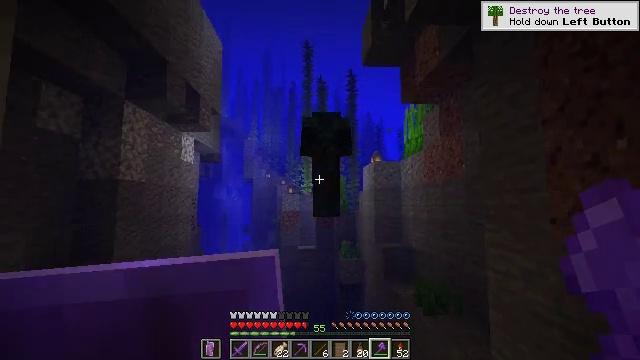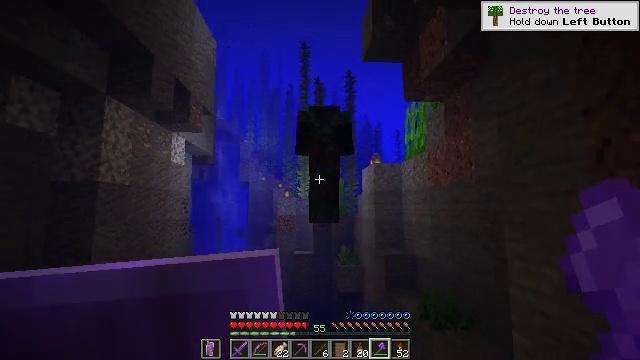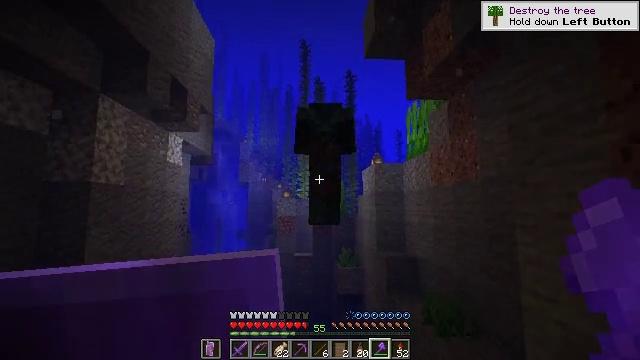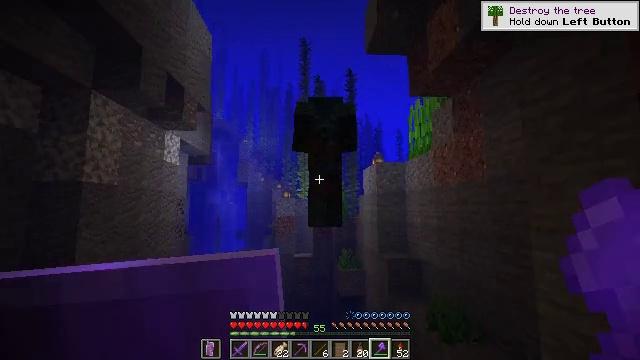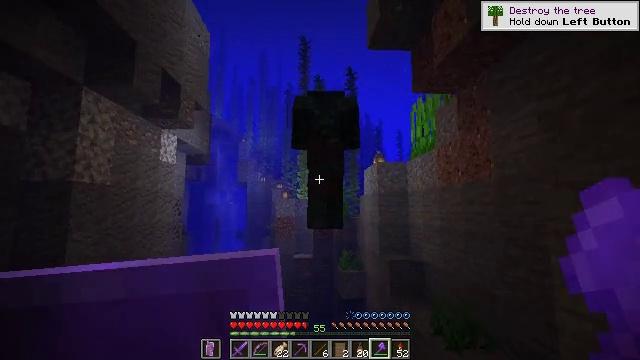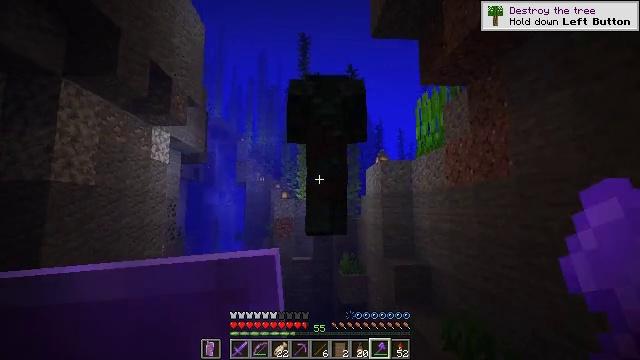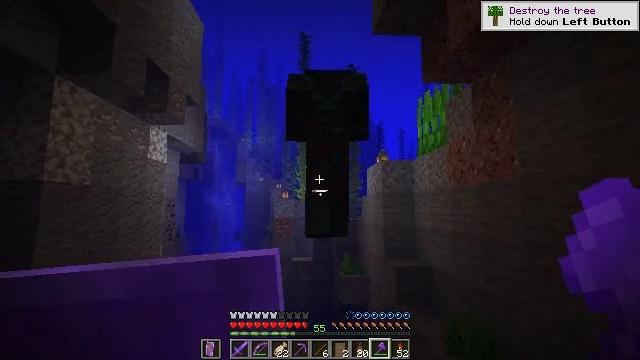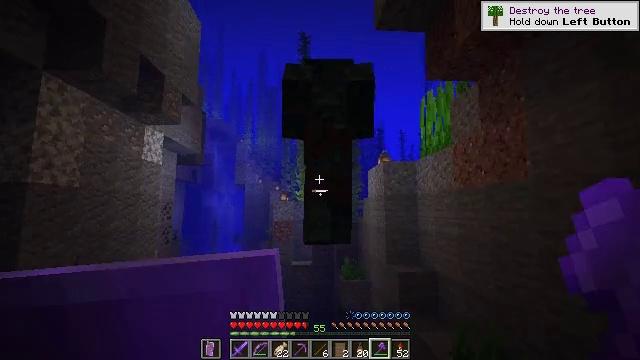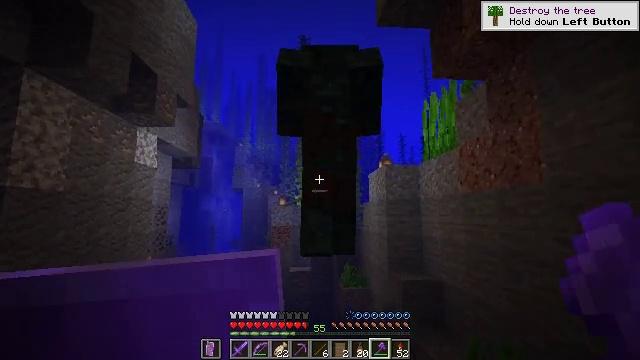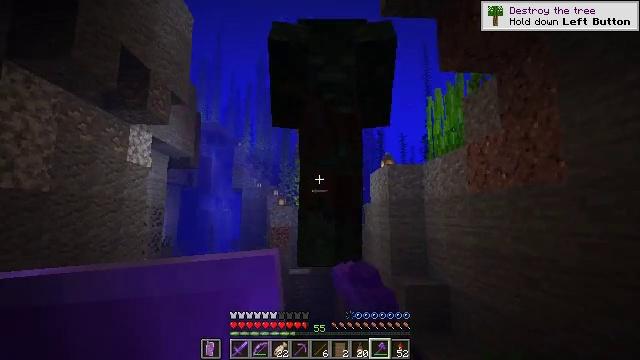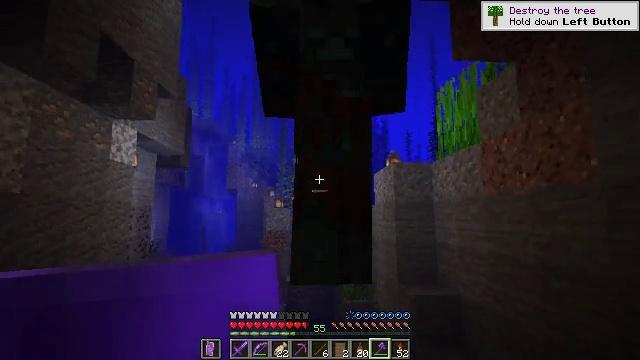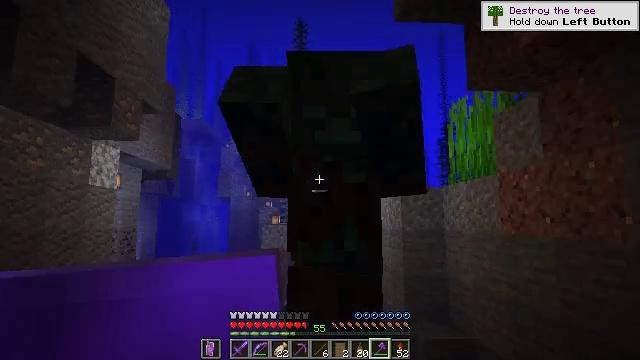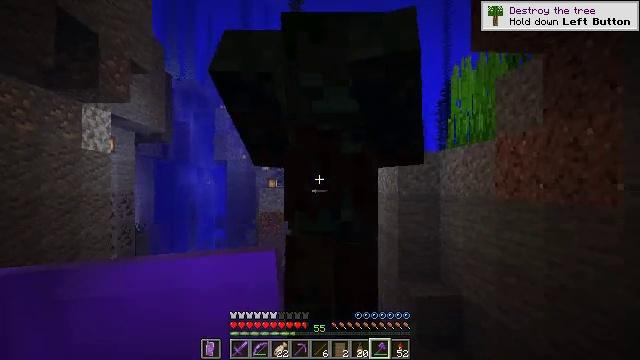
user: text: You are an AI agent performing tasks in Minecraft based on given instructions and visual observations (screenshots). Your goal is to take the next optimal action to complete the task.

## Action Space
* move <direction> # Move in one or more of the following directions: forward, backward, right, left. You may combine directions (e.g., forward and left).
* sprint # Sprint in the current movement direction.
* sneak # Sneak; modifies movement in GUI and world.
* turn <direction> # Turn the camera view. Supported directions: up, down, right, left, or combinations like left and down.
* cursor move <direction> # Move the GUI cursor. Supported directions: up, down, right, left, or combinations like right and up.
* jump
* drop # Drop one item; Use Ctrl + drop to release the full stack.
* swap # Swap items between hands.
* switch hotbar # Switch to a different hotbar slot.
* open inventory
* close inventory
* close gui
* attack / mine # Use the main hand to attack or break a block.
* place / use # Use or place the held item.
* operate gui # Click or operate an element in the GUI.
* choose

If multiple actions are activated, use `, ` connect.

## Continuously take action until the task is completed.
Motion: motion action
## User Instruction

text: Hunt the drowned.
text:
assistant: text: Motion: move forward, sprint
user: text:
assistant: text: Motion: move forward, sprint
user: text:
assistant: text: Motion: move forward, sprint
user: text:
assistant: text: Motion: move forward, sprint
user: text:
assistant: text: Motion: move forward, sprint
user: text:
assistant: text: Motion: move forward, sprint
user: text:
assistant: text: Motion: move forward, sprint
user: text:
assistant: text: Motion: move forward, sprint, attack / mine
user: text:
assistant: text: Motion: sprint, attack / mine
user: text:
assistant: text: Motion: sprint, attack / mine
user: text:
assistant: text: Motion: move back, attack / mine
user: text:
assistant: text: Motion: move back, turn down, attack / mine
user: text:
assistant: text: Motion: no_op